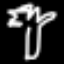
Label: palm tree